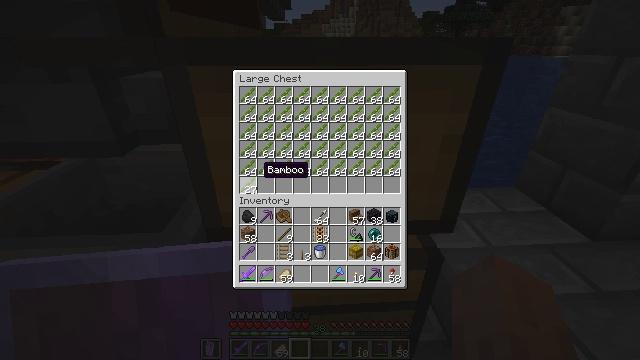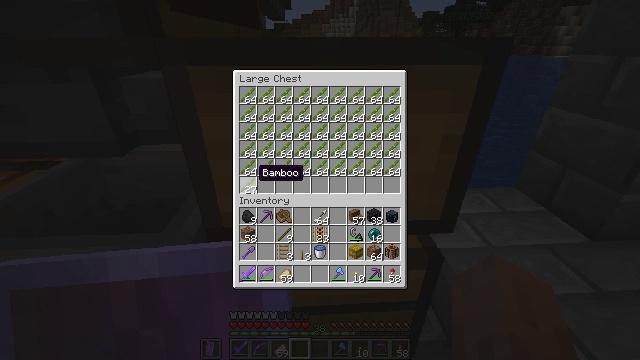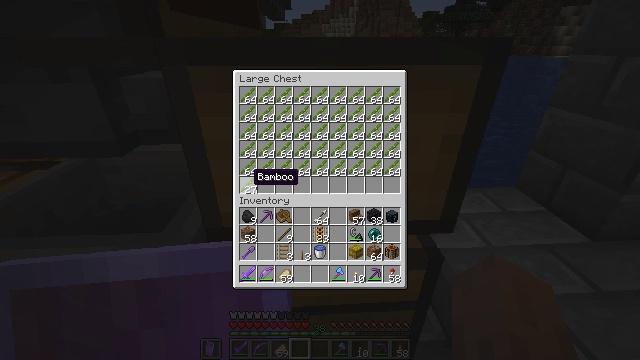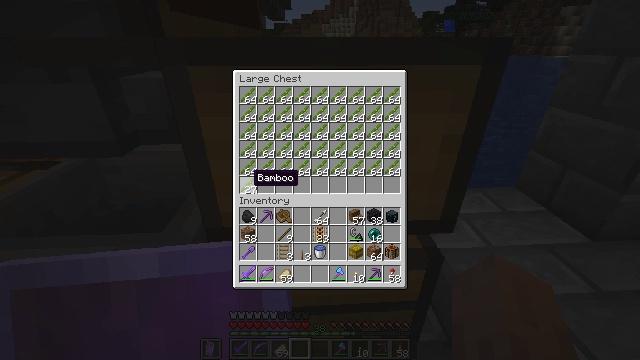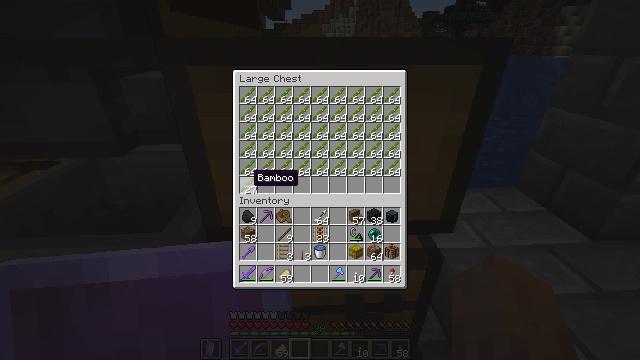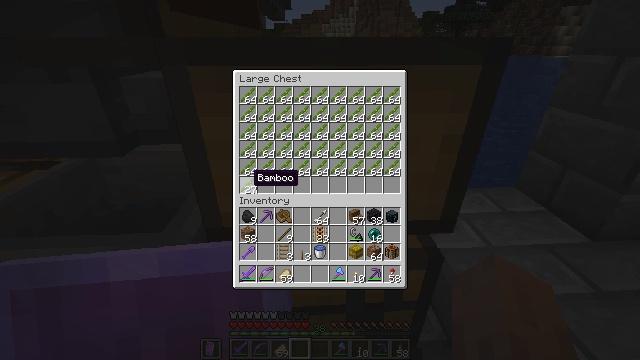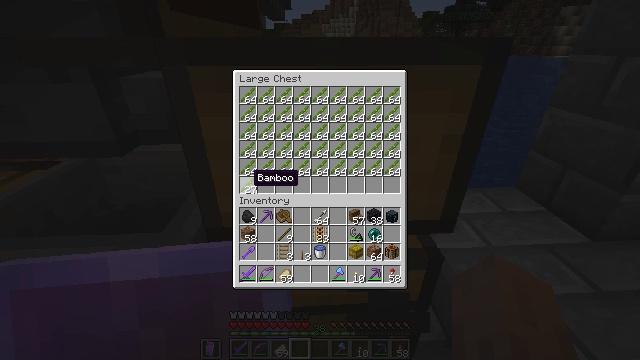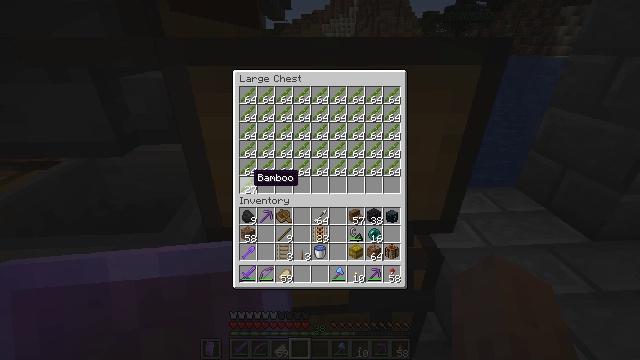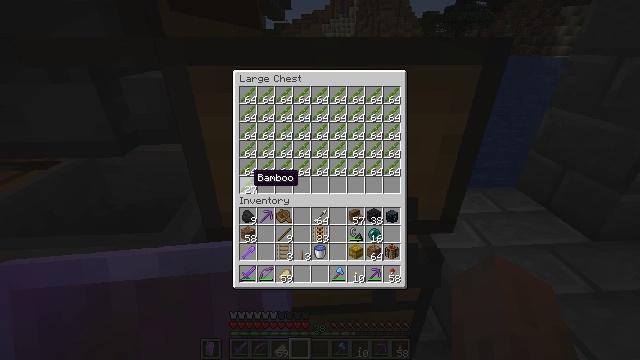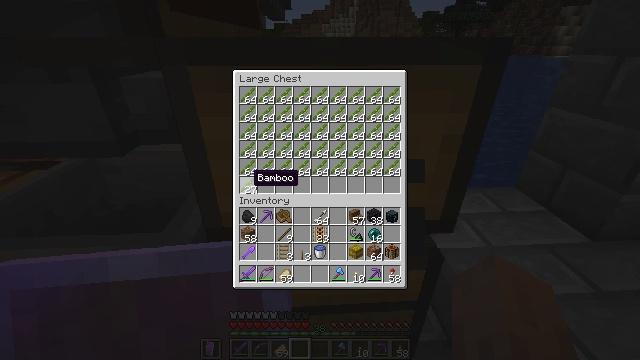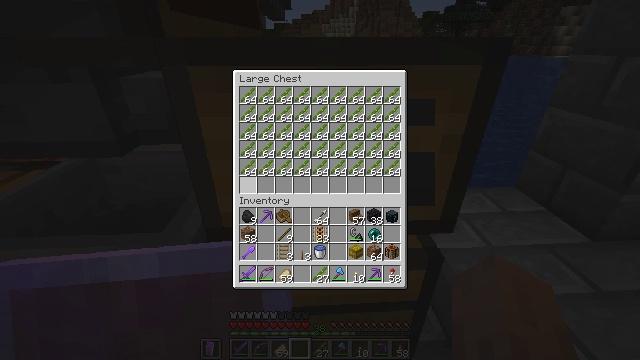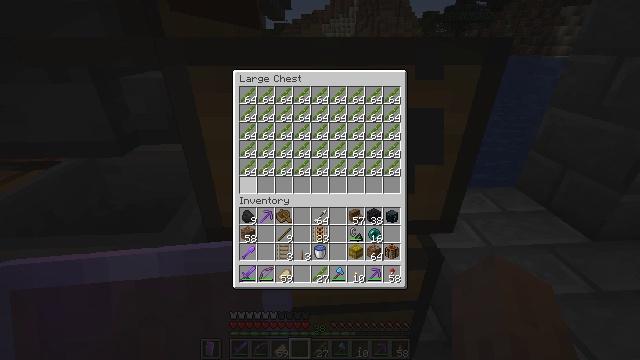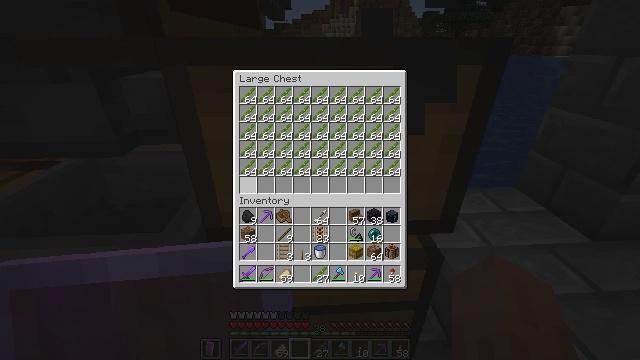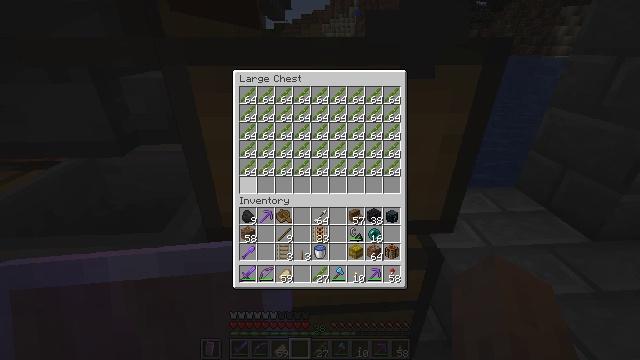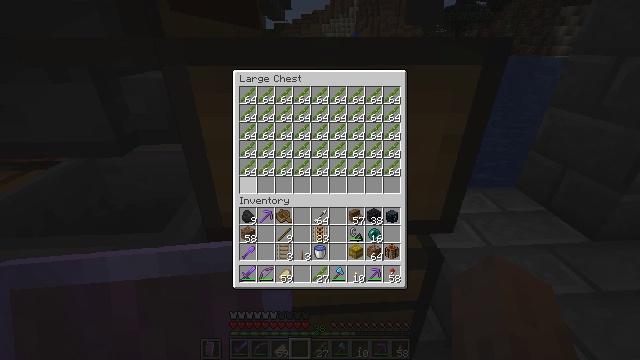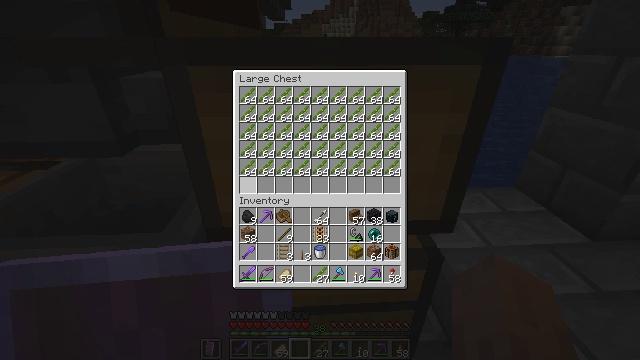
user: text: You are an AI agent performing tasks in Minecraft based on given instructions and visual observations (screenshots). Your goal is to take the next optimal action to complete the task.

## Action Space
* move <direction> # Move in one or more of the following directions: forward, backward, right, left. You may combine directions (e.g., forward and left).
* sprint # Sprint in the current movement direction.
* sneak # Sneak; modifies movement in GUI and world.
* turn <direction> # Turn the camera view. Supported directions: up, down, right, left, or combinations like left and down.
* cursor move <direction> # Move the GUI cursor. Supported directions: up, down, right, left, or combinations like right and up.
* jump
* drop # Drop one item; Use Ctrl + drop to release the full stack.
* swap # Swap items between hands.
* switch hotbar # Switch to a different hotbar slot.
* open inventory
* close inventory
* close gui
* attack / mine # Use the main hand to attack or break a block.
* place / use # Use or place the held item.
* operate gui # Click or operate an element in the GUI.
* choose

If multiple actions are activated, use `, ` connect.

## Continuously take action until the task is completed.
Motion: motion action
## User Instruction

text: Break the lime shulker box to relocate it.
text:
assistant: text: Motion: no_op
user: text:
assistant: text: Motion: no_op
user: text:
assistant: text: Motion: no_op
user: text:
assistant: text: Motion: no_op
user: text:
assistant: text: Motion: no_op
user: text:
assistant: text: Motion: no_op
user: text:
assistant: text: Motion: no_op
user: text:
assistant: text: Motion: sneak
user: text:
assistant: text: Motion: sneak
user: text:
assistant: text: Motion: sneak, attack / mine
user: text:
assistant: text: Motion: sneak, attack / mine
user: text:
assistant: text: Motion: sneak, attack / mine
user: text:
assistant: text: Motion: sneak
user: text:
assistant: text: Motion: sneak
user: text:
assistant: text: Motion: sneak
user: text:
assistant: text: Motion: sneak
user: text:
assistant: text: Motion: sneak
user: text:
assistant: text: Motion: sneak
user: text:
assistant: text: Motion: sneak
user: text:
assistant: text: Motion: sneak, attack / mine
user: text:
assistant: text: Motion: sneak, attack / mine
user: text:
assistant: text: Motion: sneak, turn right, attack / mine
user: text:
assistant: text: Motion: sneak
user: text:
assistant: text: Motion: sneak, attack / mine
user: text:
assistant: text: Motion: sneak, attack / mine
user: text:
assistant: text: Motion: sneak, attack / mine
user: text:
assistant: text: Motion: sneak, turn right
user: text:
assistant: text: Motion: sneak, attack / mine
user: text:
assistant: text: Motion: sneak, attack / mine
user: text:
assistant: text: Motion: sneak, attack / mine